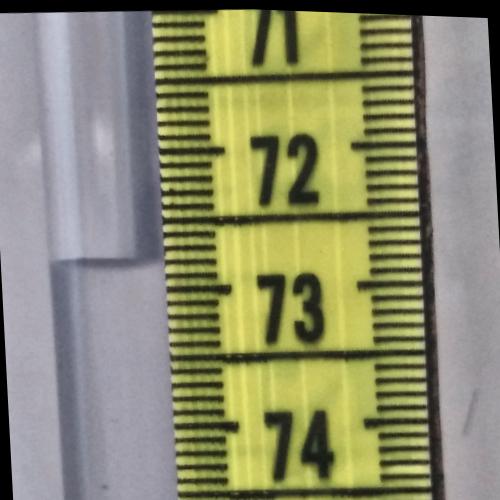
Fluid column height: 72.8 cm